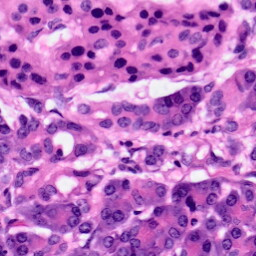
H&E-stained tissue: Pancreatic